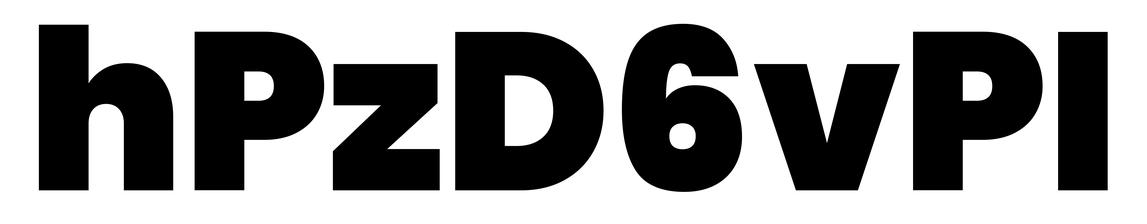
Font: Poppins-Black